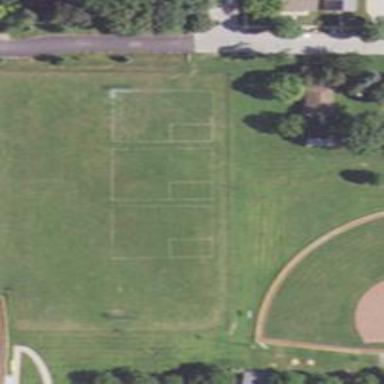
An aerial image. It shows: Soccer pitch for outdoor sports and leisure activities.